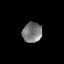
Tissue: prostate
Cell type: T cells
Senescence score: 0.3297
Nuclear area (px): 387
Mean DAPI intensity: 120.747